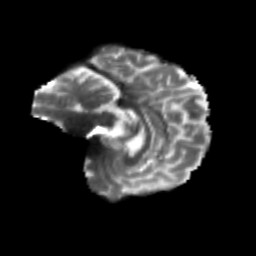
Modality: T2w
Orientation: sagittal
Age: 61
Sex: male
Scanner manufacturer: siemens
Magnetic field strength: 3 T
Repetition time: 4.71 s
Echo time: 0.0906 s